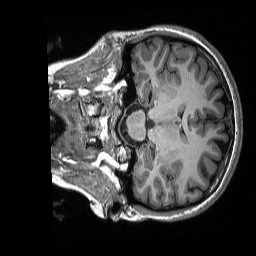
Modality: T1w
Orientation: coronal
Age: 23
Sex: female
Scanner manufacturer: siemens
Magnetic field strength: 3 T
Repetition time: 2.3 s
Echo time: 0.00298 s